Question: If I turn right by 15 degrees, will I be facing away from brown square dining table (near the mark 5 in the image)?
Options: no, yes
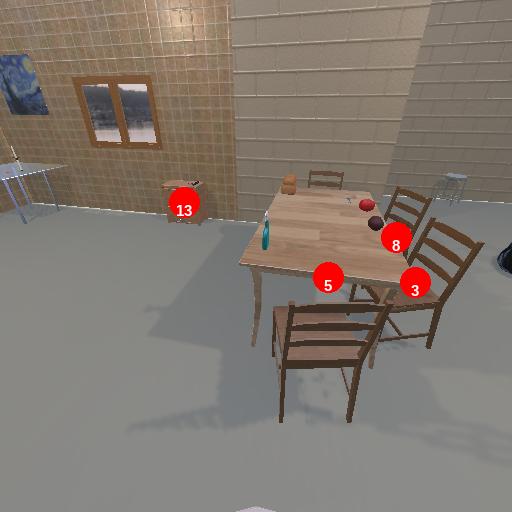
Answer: no